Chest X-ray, PA view. Patient: 37 years old, sex M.
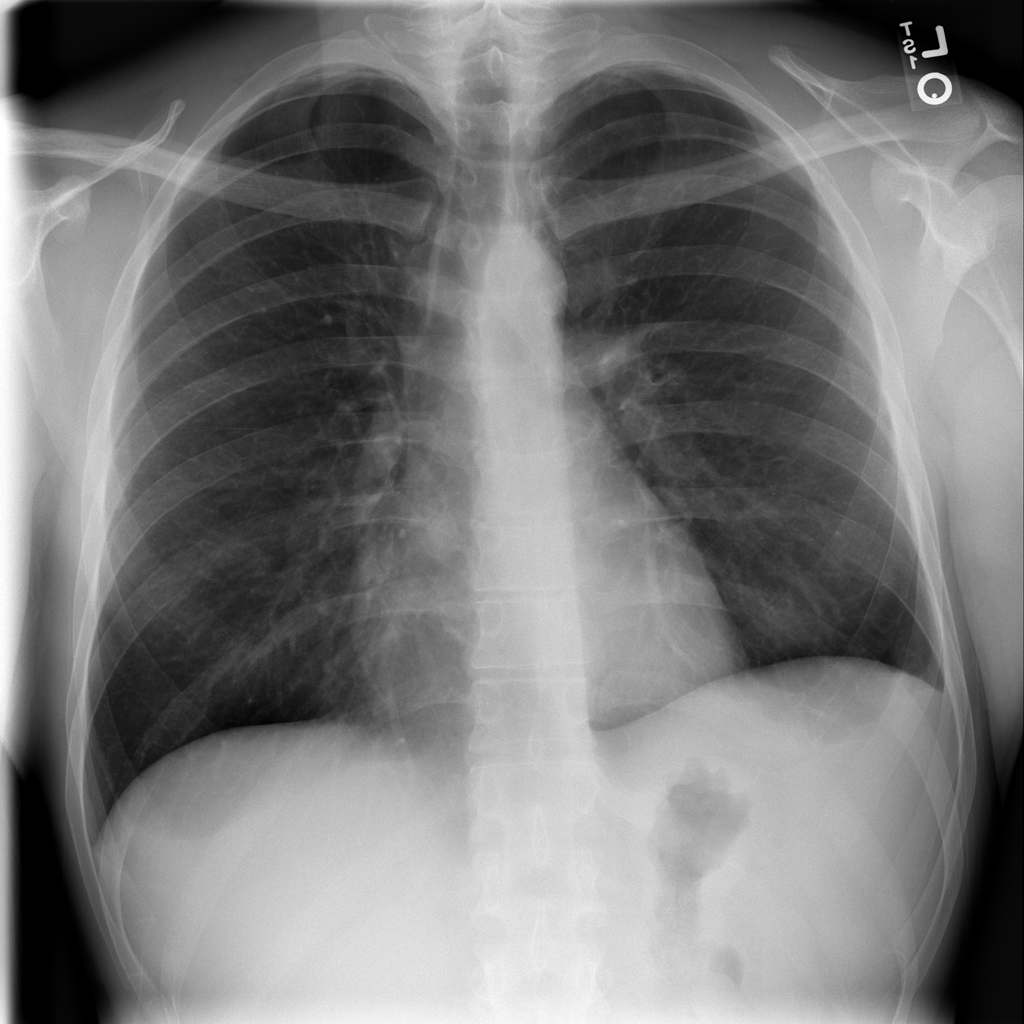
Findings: No Finding